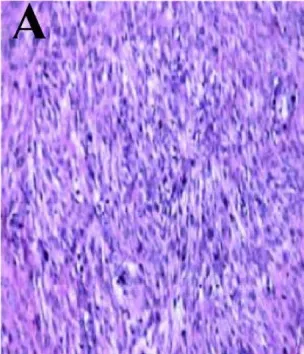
Microscopic observation. Pathology microscopically seen for the first surgery, in rich cell type with red degeneration.
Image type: pathology (h&e)